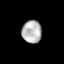
Tissue: lung
Cell type: Epithelial cells
Senescence score: 0.1938
Nuclear area (px): 438
Mean DAPI intensity: 180.715